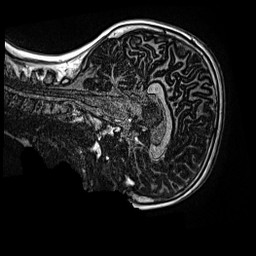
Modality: MP2RAGE
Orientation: sagittal
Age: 11
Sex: female
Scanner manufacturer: siemens
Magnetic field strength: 3 T
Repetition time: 4 s
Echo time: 0.00299 s